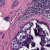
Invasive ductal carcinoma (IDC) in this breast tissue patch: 0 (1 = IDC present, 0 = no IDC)